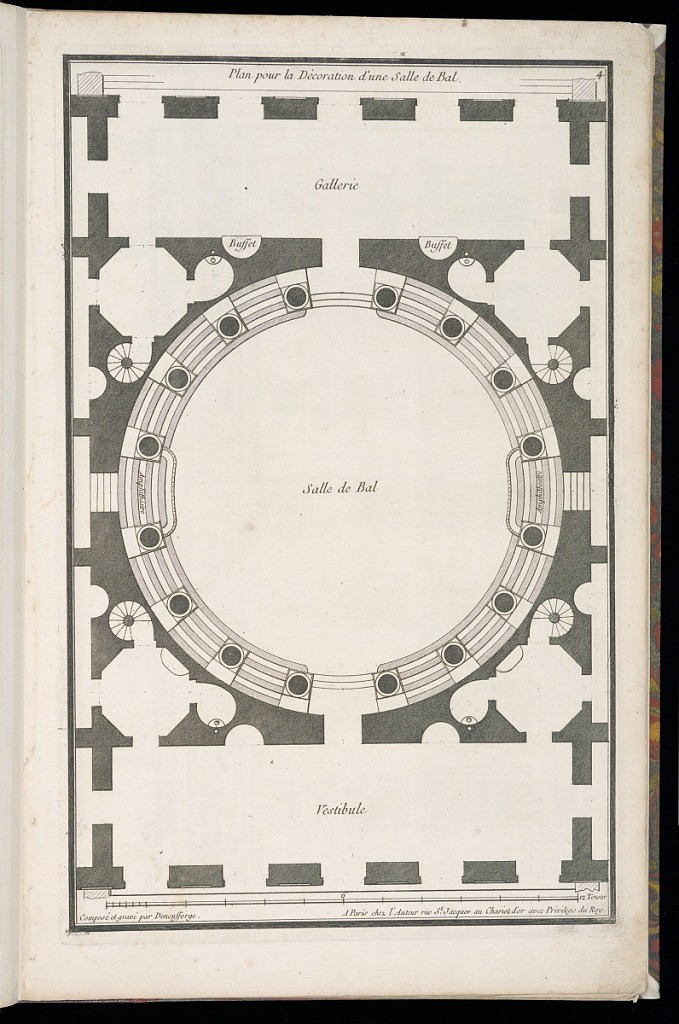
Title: Plan pour la Décoration d'une Salle de Bal
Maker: Jean-François de Neufforge, Flemish, 1714–1791
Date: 1768
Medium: Engraving on paper
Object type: Print
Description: Plan for a ballroom. There is a scale bar of 12 toises (1 toise was equal to about 3.799 square meters). The plate is signed and numbered.